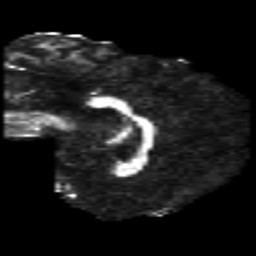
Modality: FA
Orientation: sagittal
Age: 27
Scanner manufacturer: philips
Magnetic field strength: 3 T
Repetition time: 8.607 s
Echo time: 0.1268 s